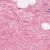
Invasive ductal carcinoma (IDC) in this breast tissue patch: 0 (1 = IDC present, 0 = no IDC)